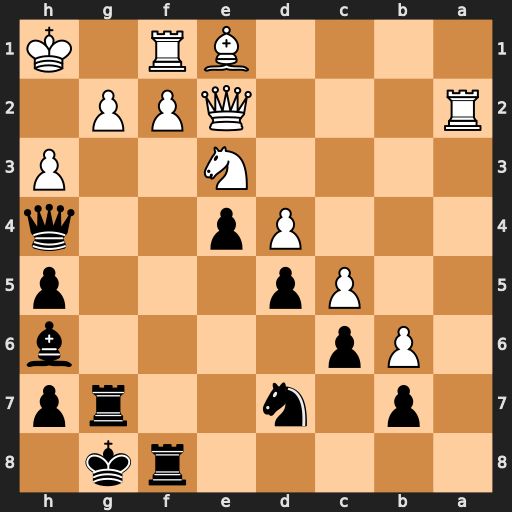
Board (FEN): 5rk1/1p1n2rp/1Pp4b/2Pp3p/3Pp2q/4N2P/R3QPP1/4BR1K
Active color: b
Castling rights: -
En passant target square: -
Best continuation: Rf3 Qxf3 exf3